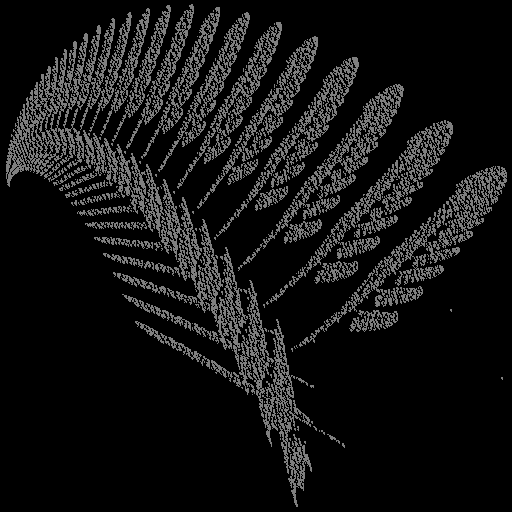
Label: newyorkfern